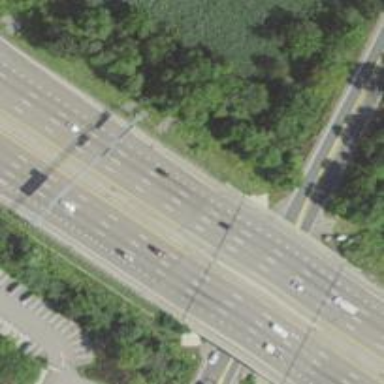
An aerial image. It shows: Motorway junction.